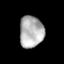
Tissue: prostate
Cell type: T cells
Senescence score: 0.3073
Nuclear area (px): 744
Mean DAPI intensity: 178.067